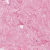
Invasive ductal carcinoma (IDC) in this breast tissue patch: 0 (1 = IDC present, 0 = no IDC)